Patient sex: M
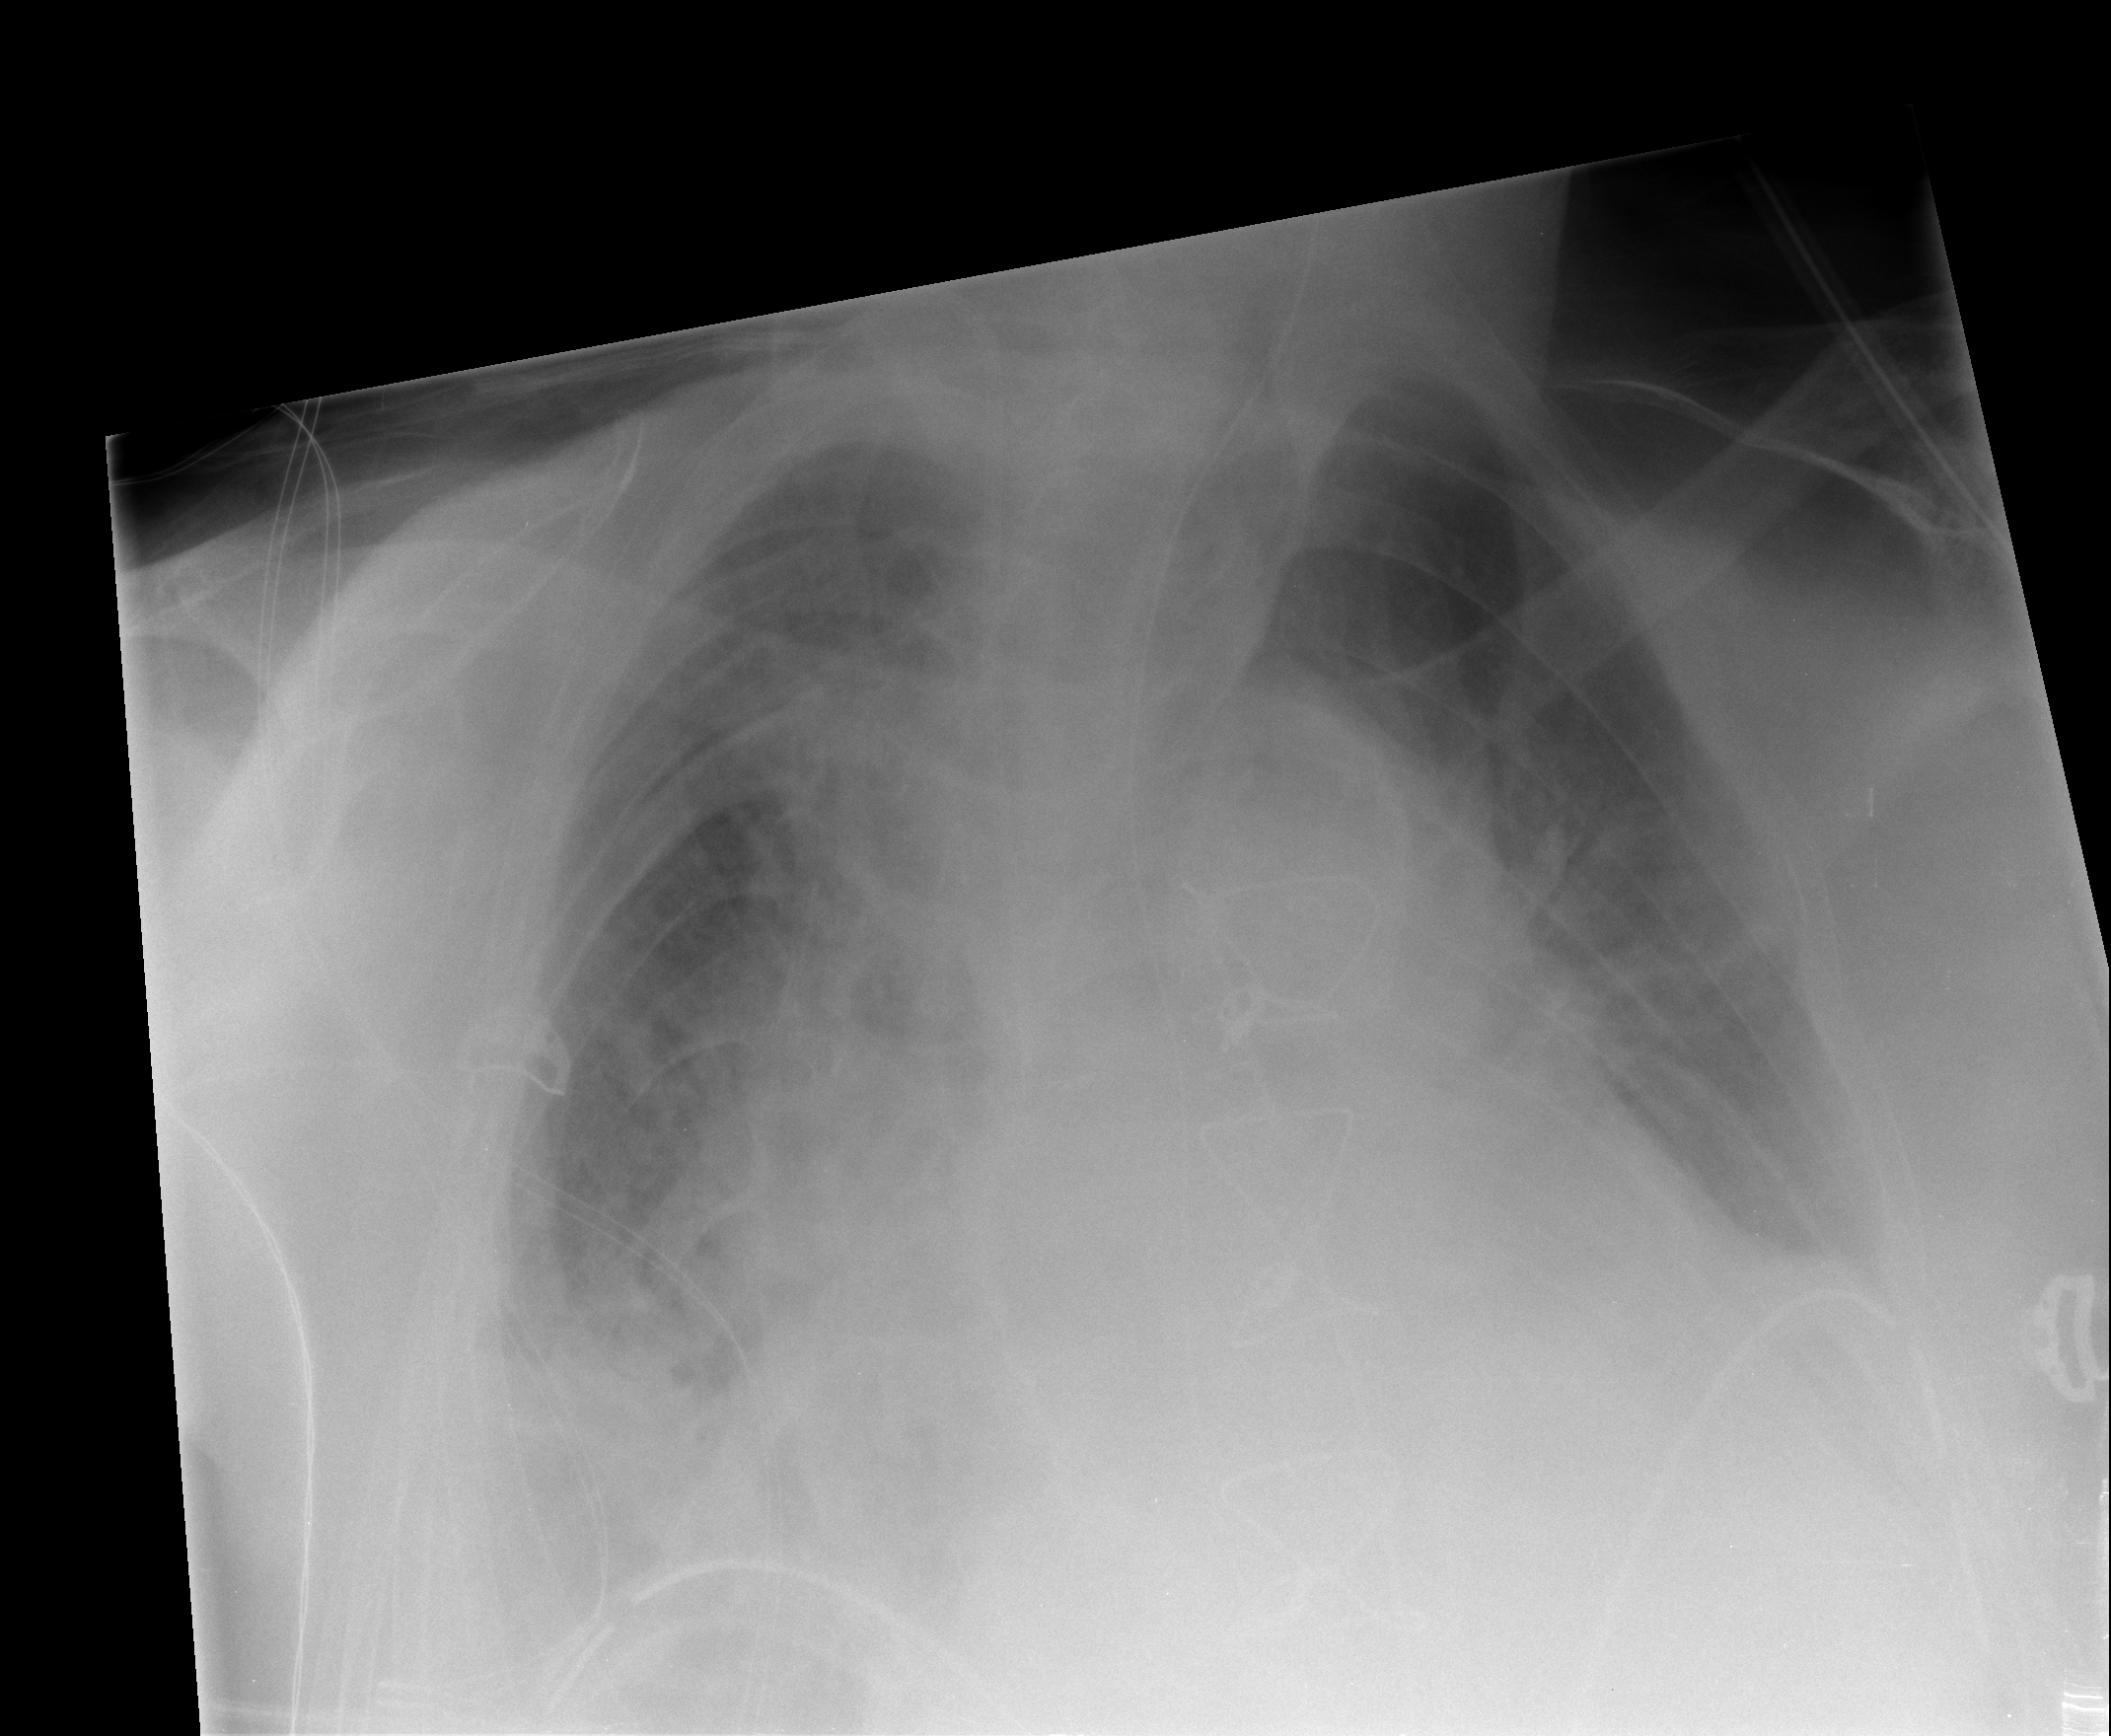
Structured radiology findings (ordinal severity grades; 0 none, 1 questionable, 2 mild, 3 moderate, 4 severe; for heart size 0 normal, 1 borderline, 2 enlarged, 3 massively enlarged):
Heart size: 3
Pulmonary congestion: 3
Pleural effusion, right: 2
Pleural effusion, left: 2
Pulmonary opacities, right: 2
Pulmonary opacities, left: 1
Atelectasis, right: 2
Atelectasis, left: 2